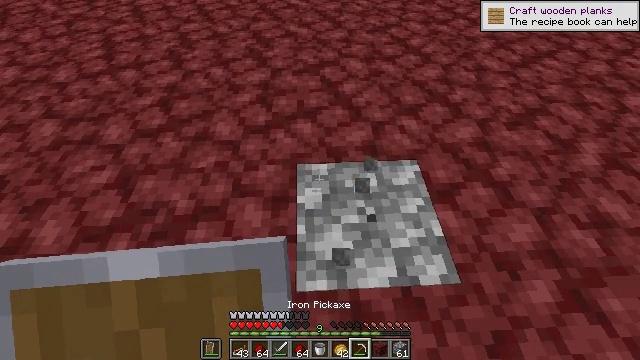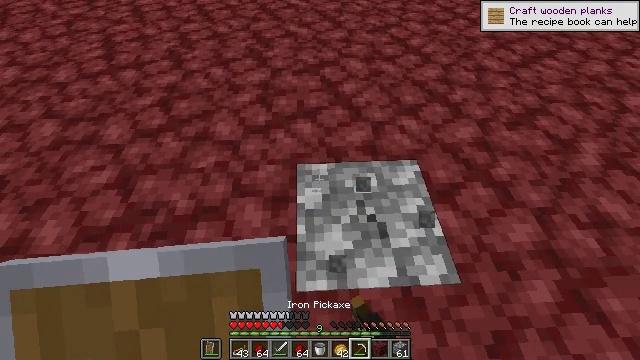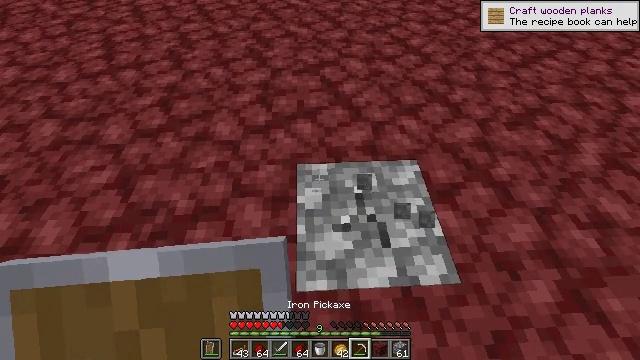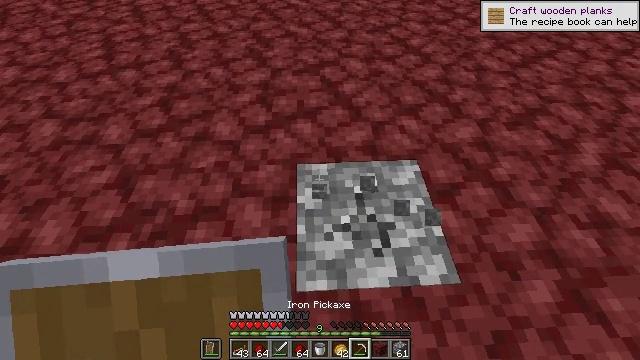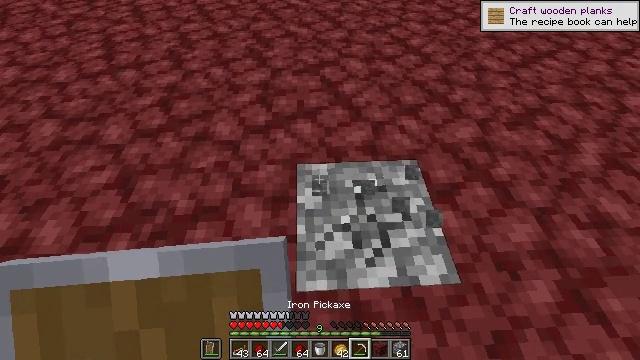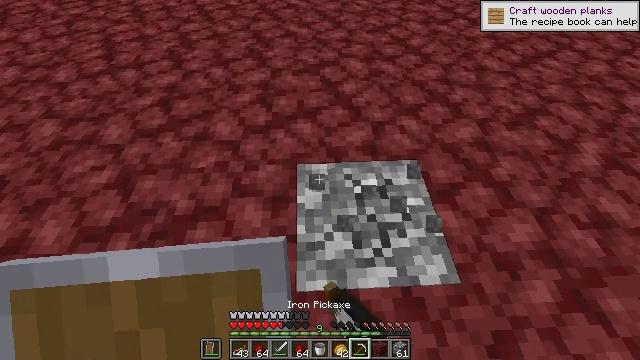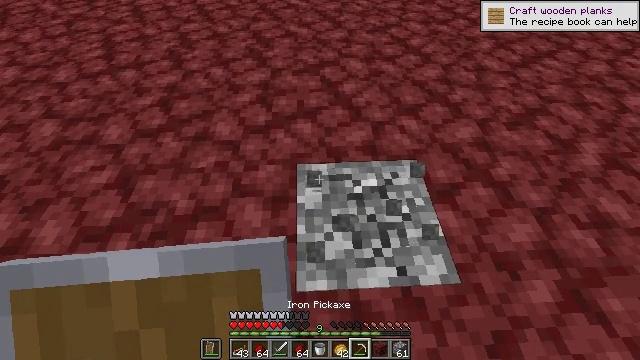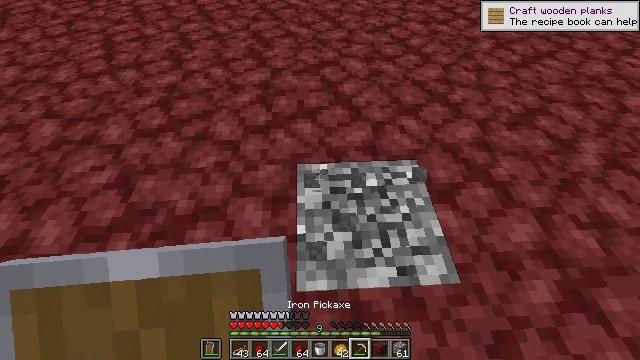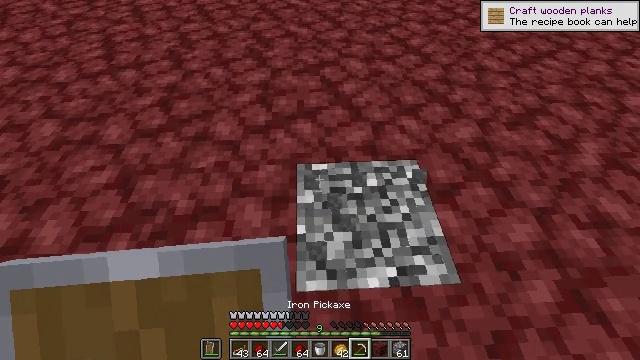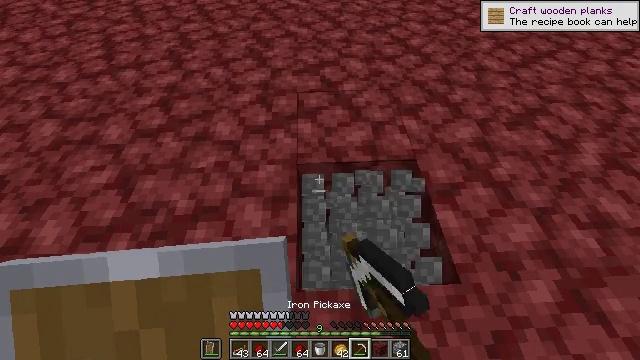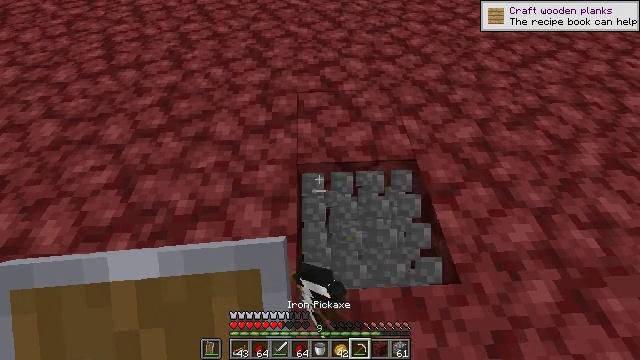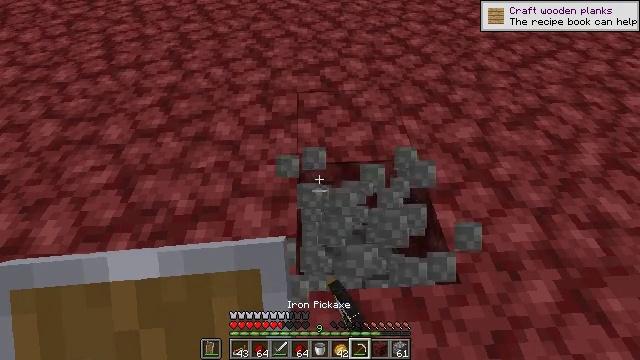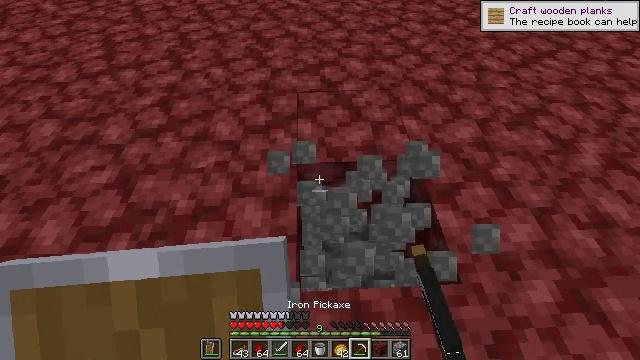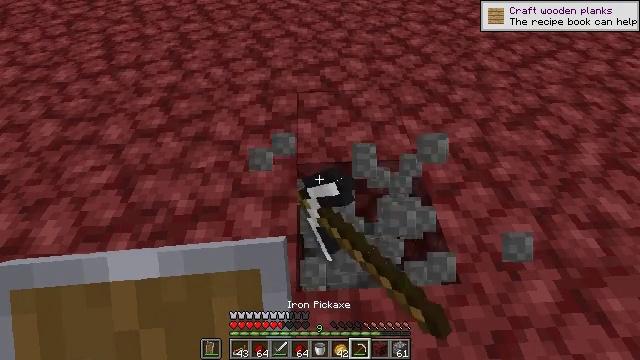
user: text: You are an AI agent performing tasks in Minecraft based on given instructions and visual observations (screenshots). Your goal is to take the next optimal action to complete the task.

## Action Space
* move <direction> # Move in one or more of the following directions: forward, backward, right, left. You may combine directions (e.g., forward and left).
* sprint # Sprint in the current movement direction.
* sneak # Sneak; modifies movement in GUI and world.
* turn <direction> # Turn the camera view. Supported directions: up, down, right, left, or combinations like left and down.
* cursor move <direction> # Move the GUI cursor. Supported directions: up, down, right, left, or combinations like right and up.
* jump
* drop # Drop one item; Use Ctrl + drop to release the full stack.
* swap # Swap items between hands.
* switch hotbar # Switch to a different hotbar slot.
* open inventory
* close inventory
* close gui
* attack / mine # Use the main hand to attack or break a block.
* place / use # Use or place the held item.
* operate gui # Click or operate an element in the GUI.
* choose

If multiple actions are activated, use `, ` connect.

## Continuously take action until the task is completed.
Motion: motion action
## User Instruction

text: Mine cobblestone underground.
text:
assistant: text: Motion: attack / mine
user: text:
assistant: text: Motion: attack / mine
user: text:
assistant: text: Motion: attack / mine
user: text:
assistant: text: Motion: attack / mine
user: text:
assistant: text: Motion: attack / mine
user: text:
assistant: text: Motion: attack / mine
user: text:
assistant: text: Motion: attack / mine
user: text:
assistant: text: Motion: attack / mine
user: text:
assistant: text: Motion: attack / mine
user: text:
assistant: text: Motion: attack / mine
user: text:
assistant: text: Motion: attack / mine
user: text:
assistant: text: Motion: attack / mine
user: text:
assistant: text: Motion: attack / mine
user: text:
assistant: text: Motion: attack / mine